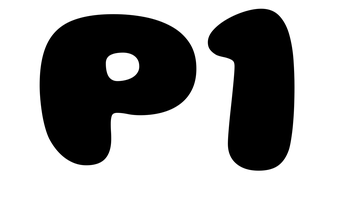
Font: Gluten_ExtraBold